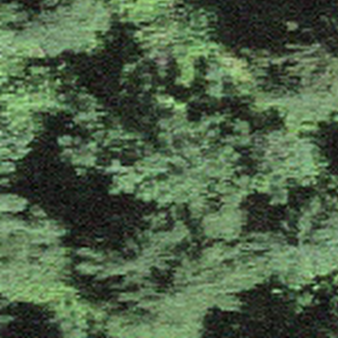
Label: other